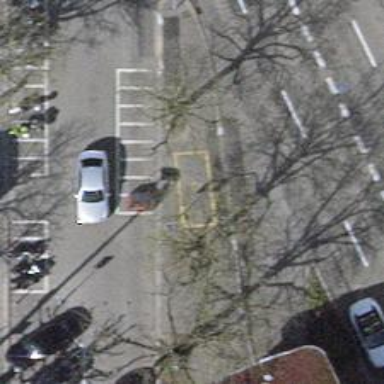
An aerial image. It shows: Parking space with asphalt surface designated for disabled individuals.